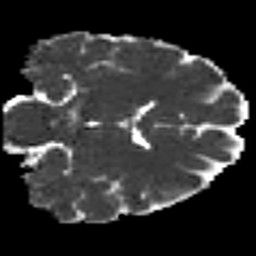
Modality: MD
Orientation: coronal
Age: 24
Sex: male
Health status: healthy
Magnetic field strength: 3 T
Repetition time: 9 s
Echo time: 0.093 s